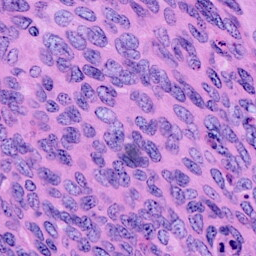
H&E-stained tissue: Cervix